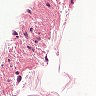
Metastatic tissue present: no